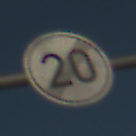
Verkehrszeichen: EndeGeschwindigkeit20
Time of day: SunriseSunset
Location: Outdoor (Nature)
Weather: Clear
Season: NotSpecified
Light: Natural